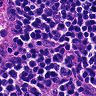
Metastatic tissue present: no